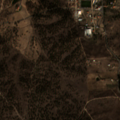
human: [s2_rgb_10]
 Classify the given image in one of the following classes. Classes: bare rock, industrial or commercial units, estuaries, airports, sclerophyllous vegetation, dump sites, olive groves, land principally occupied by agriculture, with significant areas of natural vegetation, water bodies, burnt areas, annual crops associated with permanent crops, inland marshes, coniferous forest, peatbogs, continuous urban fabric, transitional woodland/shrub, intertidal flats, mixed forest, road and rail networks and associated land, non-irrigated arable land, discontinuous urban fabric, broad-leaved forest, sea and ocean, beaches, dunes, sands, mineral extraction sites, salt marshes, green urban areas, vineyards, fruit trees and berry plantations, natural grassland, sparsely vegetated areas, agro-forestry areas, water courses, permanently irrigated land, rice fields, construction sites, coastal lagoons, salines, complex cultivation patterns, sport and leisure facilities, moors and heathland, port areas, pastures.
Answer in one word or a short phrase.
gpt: discontinuous urban fabric, non-irrigated arable land, olive groves, agro-forestry areas, transitional woodland/shrub